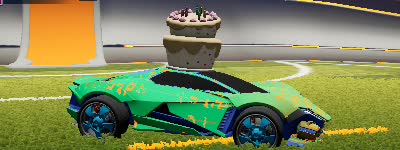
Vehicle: werewolf